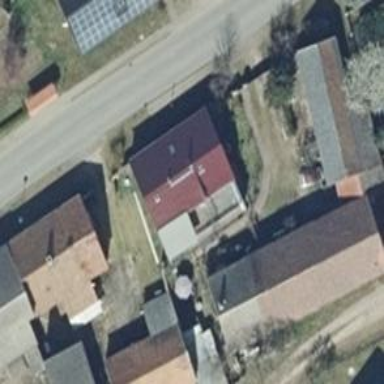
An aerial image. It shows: Simple and straightforward house.